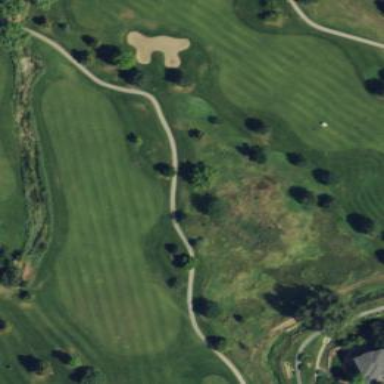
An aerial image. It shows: Golf fairway surrounded by grass.